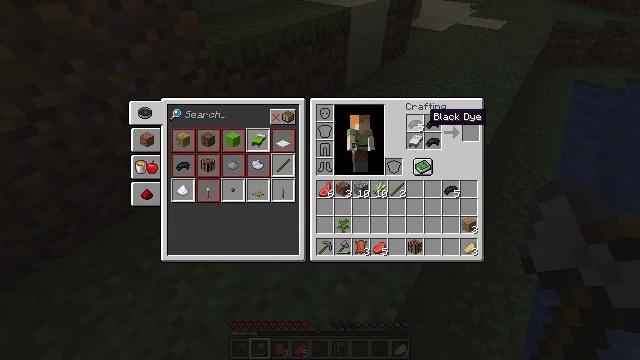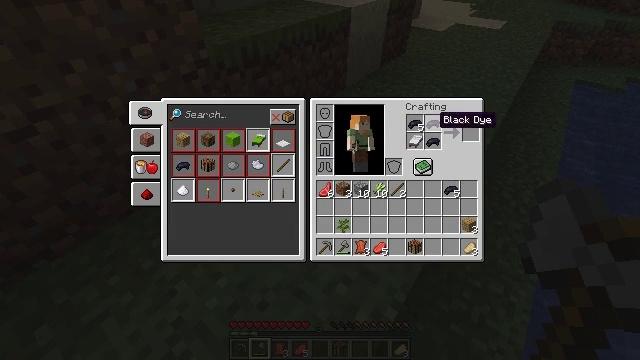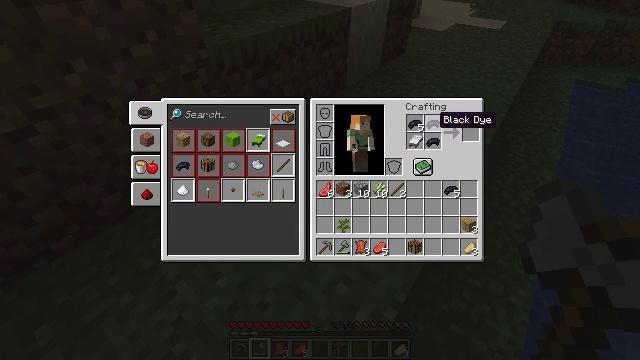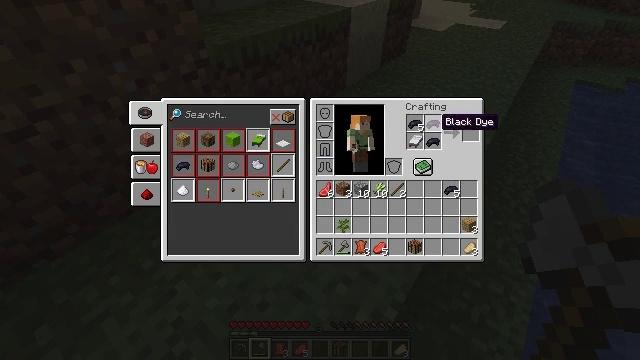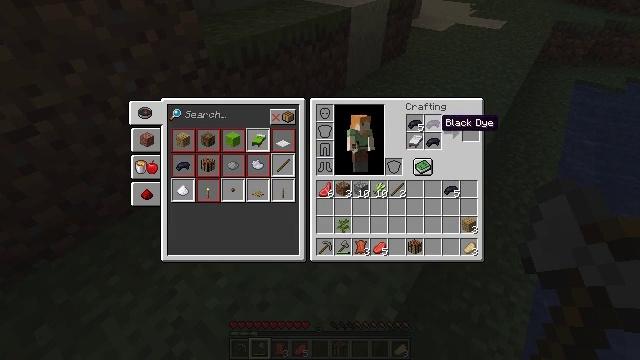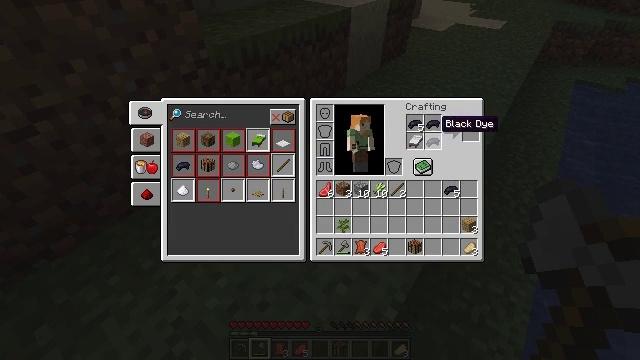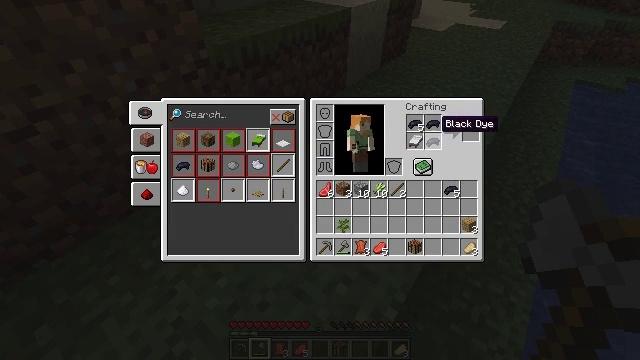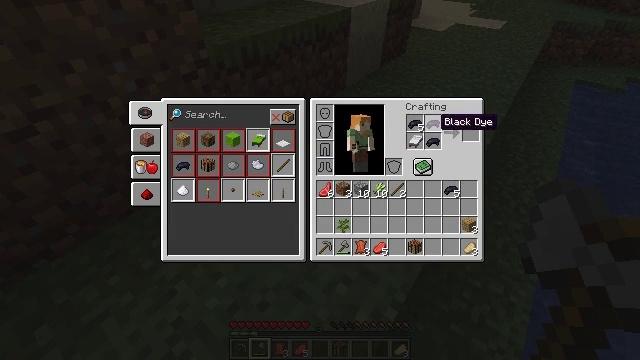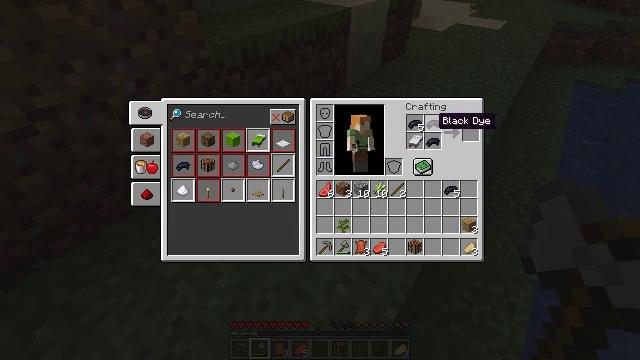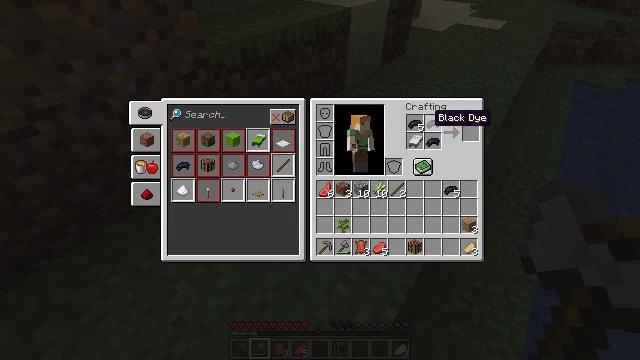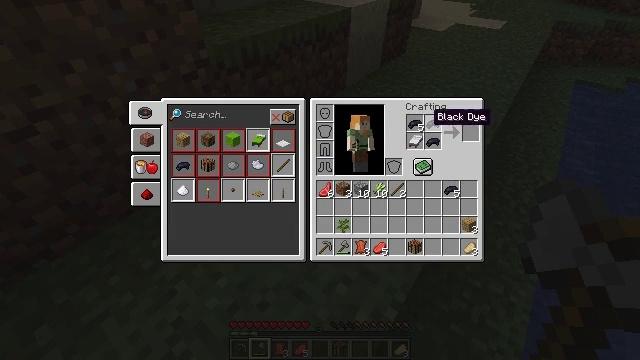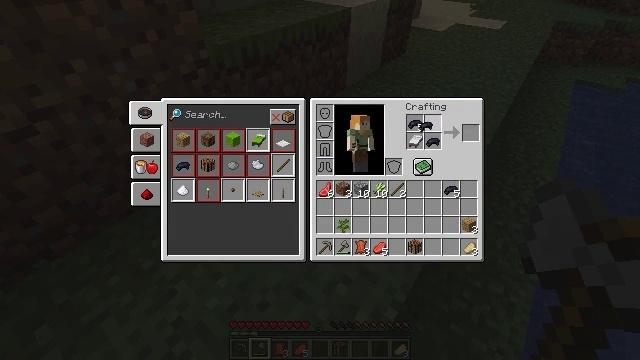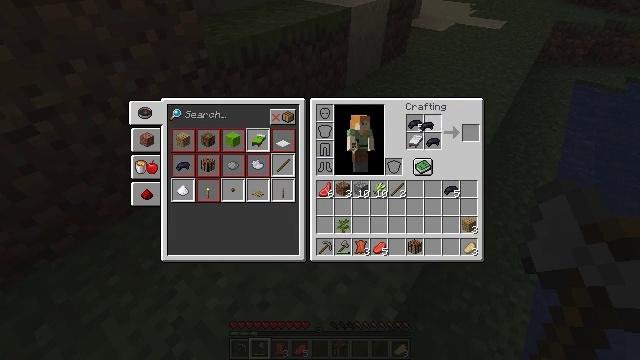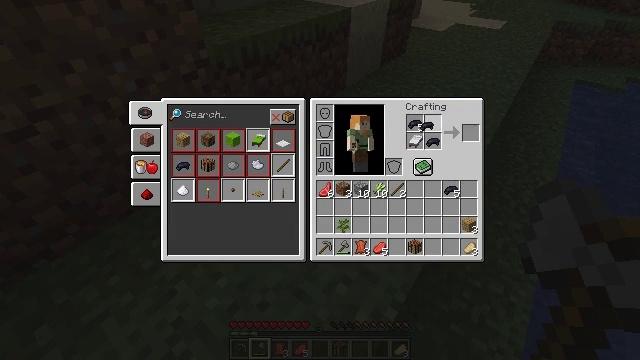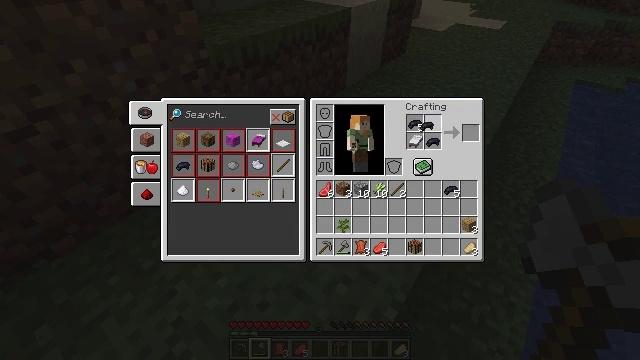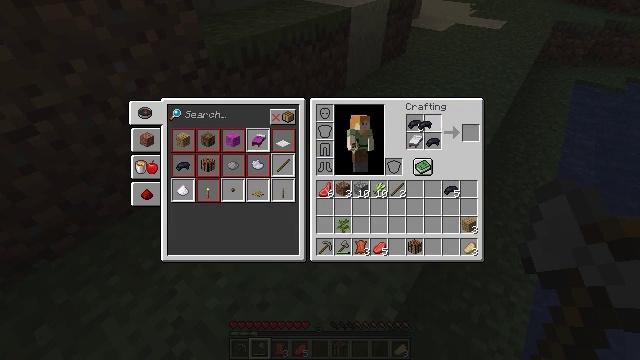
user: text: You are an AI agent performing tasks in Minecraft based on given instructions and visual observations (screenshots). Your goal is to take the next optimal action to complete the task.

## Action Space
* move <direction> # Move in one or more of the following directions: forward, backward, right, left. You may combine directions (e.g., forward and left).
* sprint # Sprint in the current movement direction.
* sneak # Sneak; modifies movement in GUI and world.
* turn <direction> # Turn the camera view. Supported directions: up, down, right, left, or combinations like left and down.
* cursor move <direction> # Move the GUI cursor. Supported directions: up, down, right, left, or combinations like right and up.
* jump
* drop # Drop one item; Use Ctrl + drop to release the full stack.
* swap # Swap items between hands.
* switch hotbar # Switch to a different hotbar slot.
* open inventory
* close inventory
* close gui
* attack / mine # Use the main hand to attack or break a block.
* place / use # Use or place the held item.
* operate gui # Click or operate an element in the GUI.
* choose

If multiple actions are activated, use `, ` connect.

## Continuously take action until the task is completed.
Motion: motion action
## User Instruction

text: Combine black wool and planks to craft a black bed.
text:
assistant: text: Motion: cursor move right
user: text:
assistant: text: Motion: no_op
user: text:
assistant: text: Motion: no_op
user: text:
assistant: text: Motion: no_op
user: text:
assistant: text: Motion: no_op
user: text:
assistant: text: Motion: no_op
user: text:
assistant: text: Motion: no_op
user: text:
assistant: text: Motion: no_op
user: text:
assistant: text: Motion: no_op
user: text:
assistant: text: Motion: no_op
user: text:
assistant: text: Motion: operate gui
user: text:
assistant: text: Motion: operate gui
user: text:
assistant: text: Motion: operate gui
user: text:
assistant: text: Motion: no_op
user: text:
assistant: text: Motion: no_op
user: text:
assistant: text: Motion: no_op
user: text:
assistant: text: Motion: no_op
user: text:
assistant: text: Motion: no_op
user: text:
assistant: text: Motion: operate gui
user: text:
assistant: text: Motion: operate gui
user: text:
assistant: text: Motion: no_op
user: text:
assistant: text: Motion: no_op
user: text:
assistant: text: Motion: no_op
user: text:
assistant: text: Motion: no_op
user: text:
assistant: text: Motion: no_op
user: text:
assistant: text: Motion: no_op
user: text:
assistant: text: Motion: no_op
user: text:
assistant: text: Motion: operate gui
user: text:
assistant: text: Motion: operate gui
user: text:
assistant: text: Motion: no_op